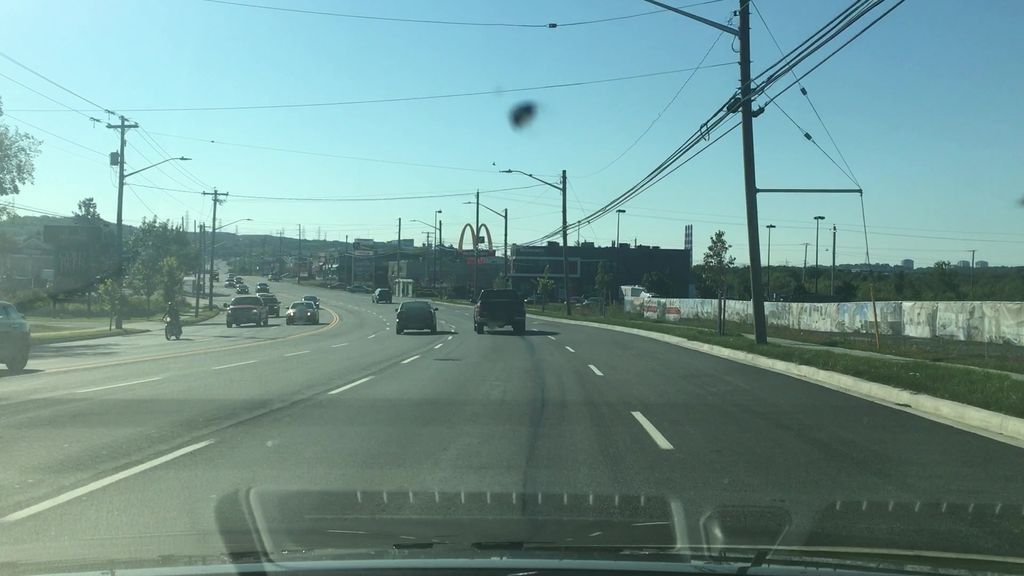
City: halifax